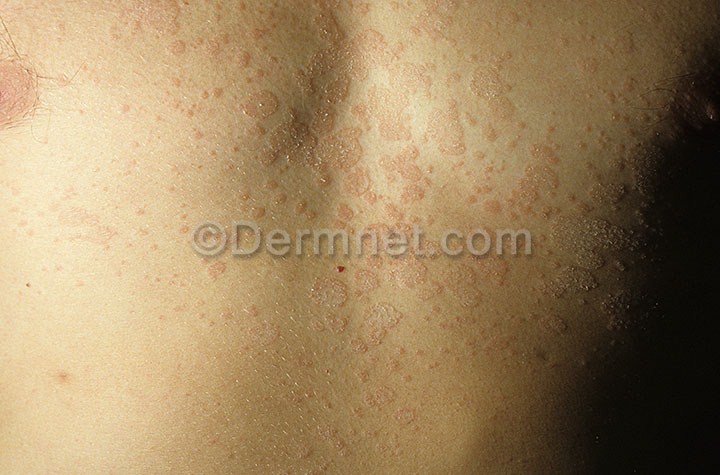
Disease: Tinea Ringworm Candidiasis and other Fungal Infections